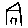
Label: house